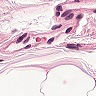
Metastatic tissue present: no